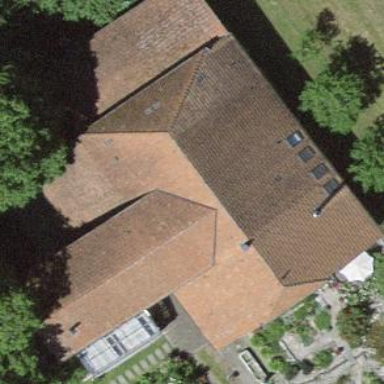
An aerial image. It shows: Simple and straightforward house.